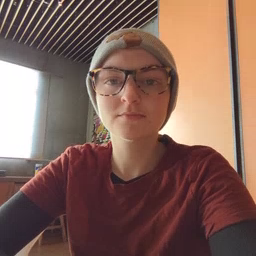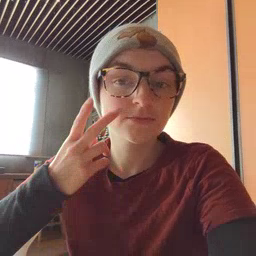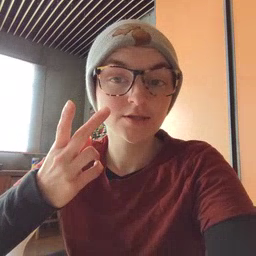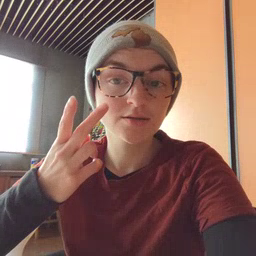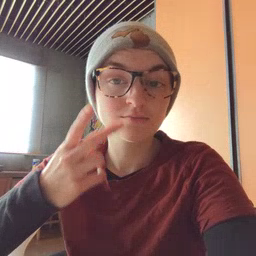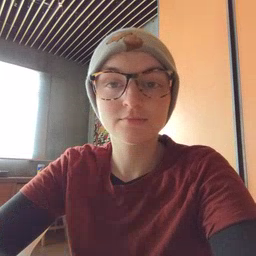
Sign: see